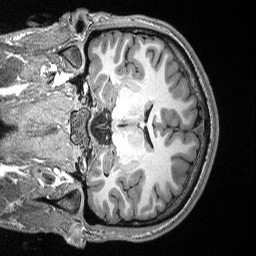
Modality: T1w
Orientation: coronal
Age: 20
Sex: male